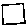
Label: square